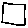
Label: square